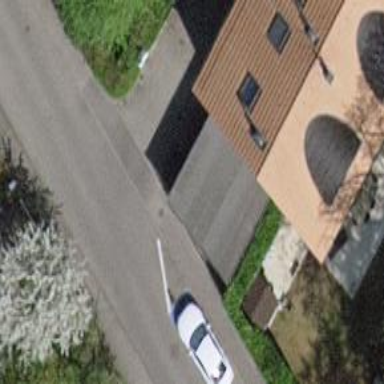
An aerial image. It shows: View of roof of building.